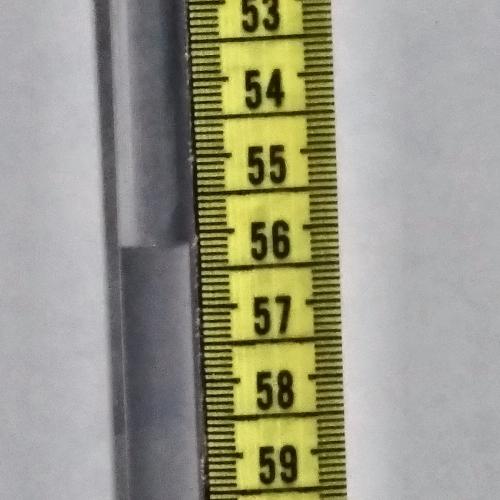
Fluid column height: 56.2 cm